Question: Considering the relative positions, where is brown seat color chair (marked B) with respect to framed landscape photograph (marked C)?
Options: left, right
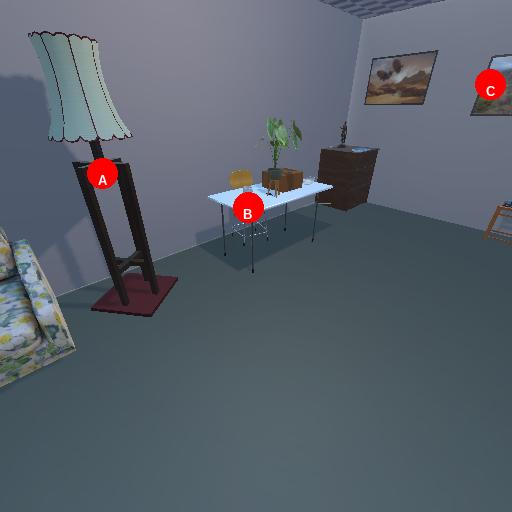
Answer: left